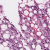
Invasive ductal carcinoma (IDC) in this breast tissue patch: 1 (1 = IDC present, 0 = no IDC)